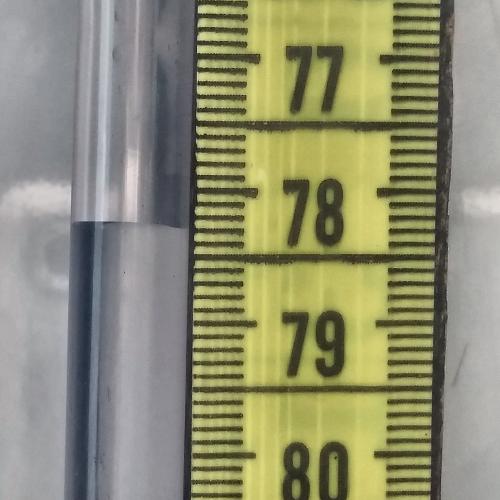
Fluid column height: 78.3 cm